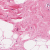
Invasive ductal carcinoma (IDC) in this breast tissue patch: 0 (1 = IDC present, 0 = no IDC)